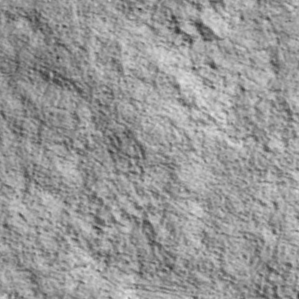
Label: non_frost